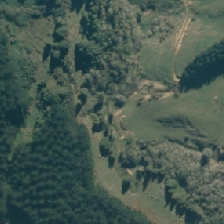
Land cover: deciduous_hardwood